Question:
'''
SELECT SUM(CASE isDeposited WHEN 0 THEN amount WHEN 1 THEN -amount END) AS total
FROM records WHERE memberID = 3;
'''
That's my code. I've tried it and it works but didn't give me the right result.
memberID 3 has a total of 250 - 50 withdraw, which is 200 but it gives me the result of 150.
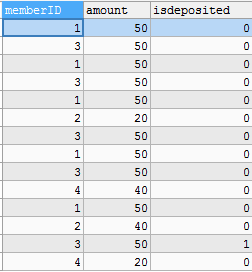
Answer: You have a problem in the calculation, '(4 * 50) - 50 = 150.'